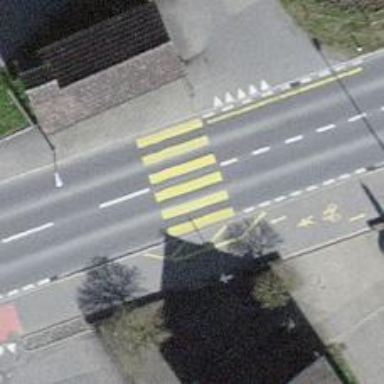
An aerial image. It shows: Uncontrolled zebra crossing with notable zebra markings.